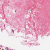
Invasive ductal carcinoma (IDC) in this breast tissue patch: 0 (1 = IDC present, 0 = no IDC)